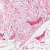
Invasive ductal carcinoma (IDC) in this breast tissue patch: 0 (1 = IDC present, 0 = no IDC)